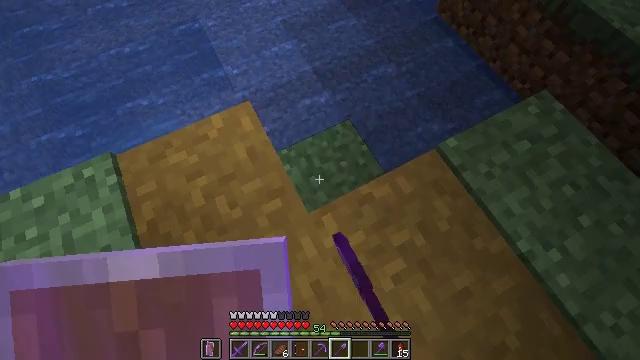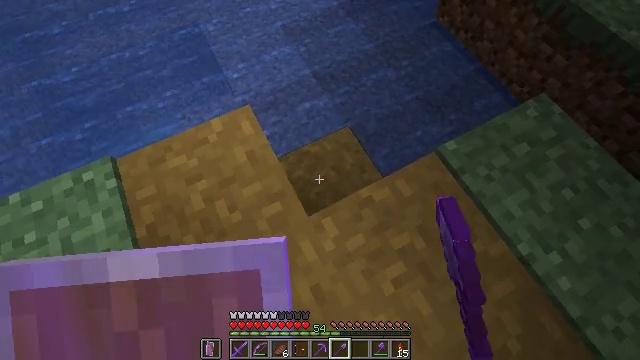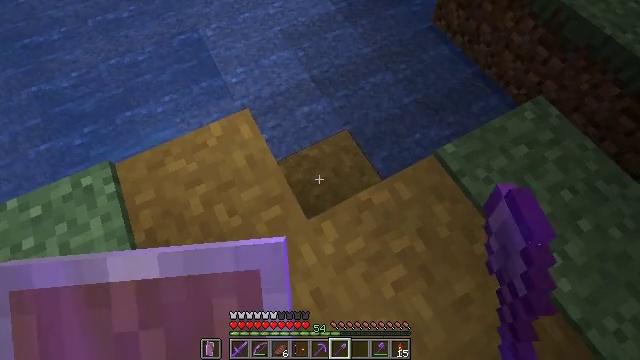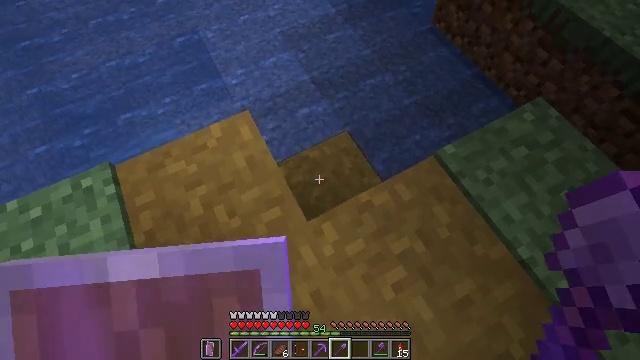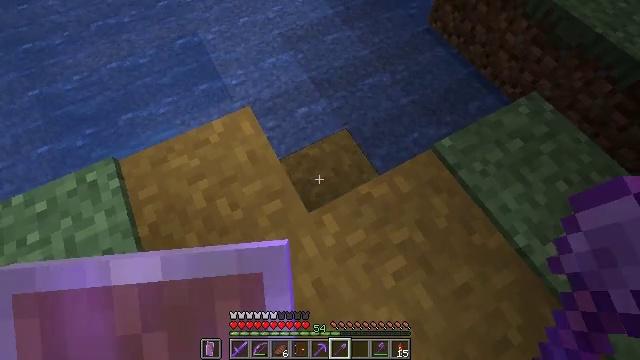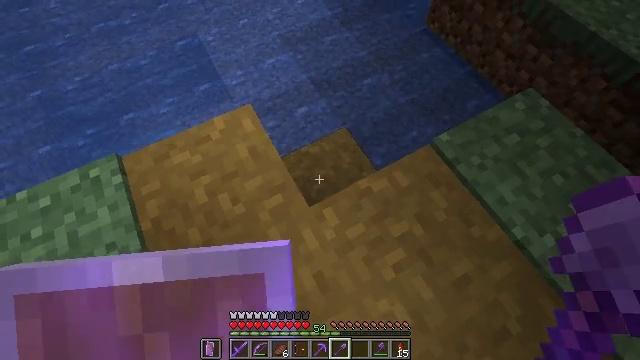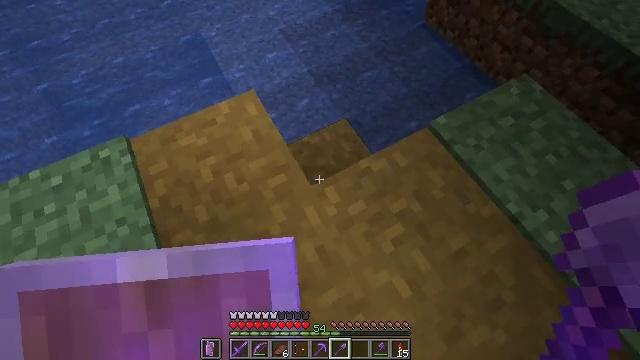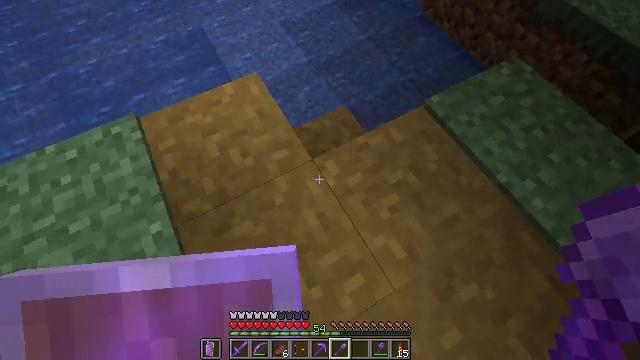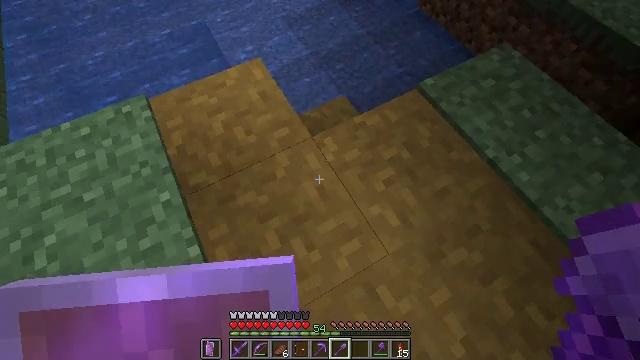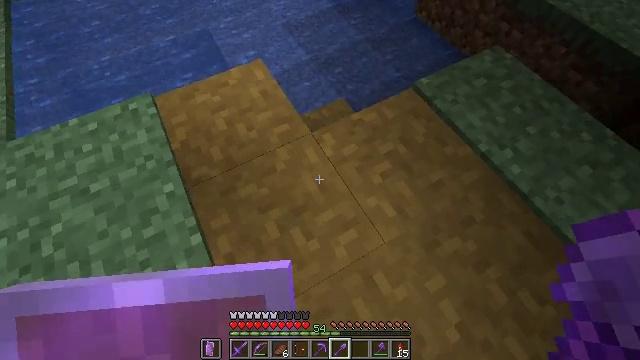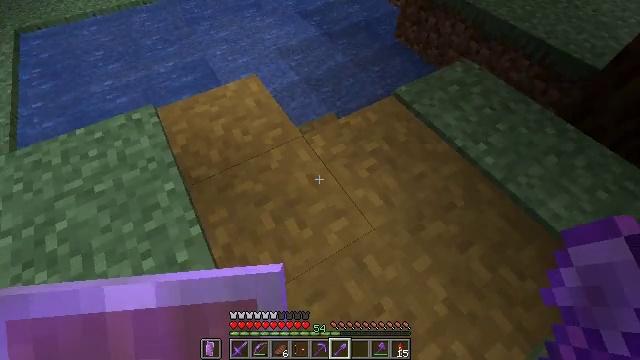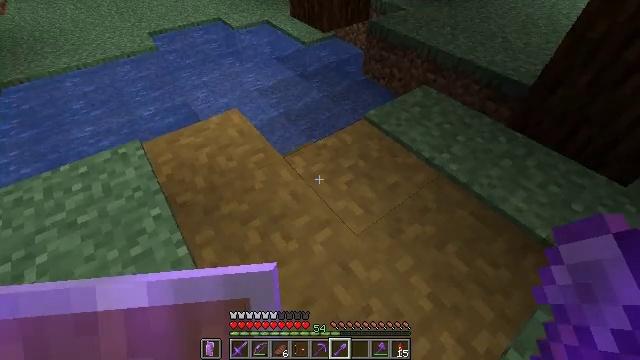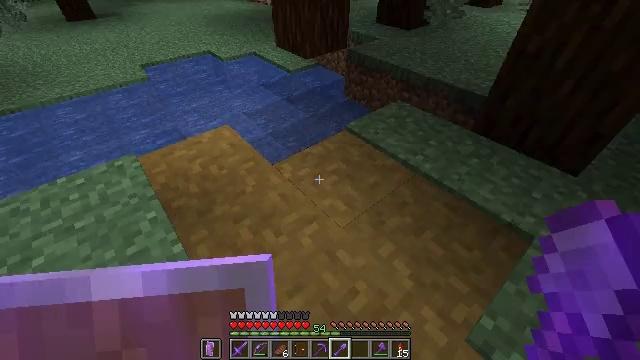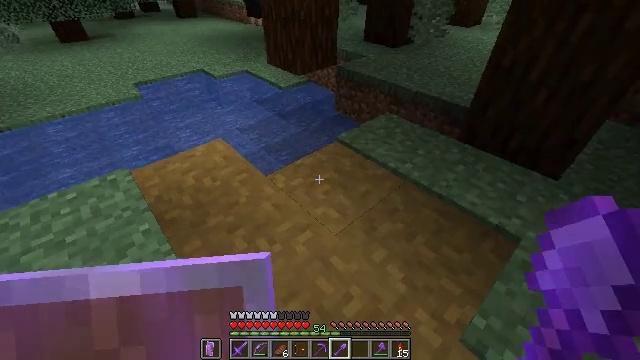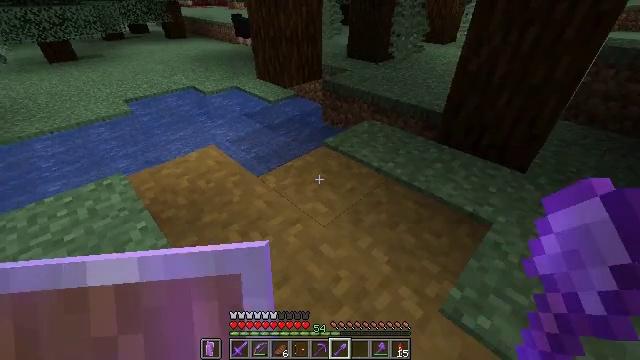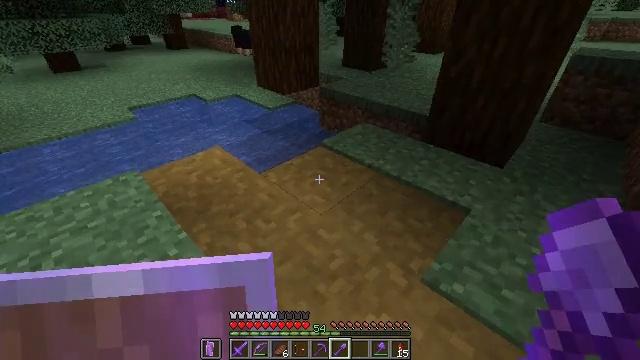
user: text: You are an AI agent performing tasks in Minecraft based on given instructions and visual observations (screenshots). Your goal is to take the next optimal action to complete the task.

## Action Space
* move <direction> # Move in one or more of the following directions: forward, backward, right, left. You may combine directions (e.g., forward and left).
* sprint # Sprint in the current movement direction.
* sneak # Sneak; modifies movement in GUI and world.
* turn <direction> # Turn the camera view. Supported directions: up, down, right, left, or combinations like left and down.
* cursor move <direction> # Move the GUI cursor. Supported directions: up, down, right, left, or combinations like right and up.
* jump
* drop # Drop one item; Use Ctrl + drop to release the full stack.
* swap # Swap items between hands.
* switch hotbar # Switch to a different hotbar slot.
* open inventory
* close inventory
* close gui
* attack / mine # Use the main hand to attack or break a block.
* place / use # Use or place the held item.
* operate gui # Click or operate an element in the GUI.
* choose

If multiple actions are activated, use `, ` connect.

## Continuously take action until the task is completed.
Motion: motion action
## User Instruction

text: Mine oak leaves.
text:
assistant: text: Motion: no_op
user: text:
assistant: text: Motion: no_op
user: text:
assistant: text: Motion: no_op
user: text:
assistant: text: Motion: move back
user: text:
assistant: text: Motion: move back
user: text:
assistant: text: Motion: move back
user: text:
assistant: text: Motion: move back
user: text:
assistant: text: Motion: move back
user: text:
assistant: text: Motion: move back, turn up
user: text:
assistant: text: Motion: move back, turn right and up
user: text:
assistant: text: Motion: move back, turn right and up
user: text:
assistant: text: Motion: move back, turn right and up
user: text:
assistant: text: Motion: move back, turn right and up
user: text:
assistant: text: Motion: move back, turn right and up
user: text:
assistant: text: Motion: move back, turn up
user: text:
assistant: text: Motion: move back, turn up
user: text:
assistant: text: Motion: move back, turn up
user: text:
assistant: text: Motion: move back
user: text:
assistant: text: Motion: move back
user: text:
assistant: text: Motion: move back
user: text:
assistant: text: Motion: move back
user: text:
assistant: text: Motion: move back
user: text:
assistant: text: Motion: move back
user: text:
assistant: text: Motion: no_op
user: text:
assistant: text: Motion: no_op
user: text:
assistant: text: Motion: no_op
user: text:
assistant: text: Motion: no_op
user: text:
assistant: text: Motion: no_op
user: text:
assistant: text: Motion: no_op
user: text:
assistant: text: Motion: turn left and up